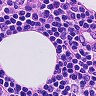
Metastatic tissue present: no